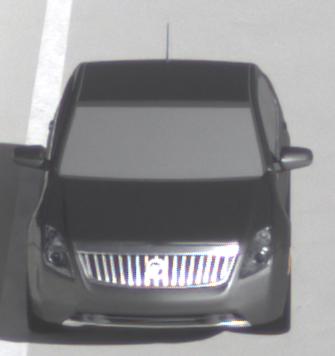
Make: Mercury
Model: Milan
Detailed model: -
Model produced from: 2009
Model produced until: 2010
Doors: 4
Color: gray
Road condition: dry road
Daytime: morning or afternoon
Contrast: high contrast